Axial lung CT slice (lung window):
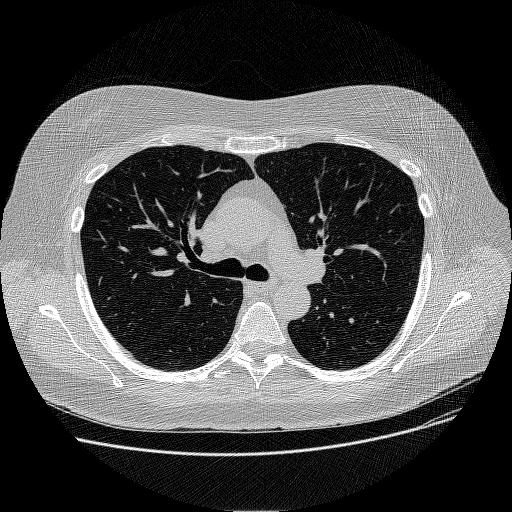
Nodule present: no